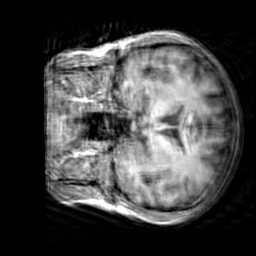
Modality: T1w
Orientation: coronal
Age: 28
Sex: female
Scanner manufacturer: siemens
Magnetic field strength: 3 T
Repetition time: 2.3 s
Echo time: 0.00303 s